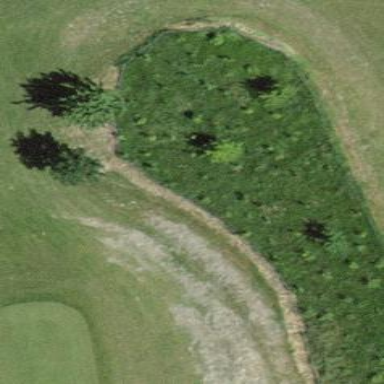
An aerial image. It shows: Water hazard on golf course. The hazard is natural water feature.